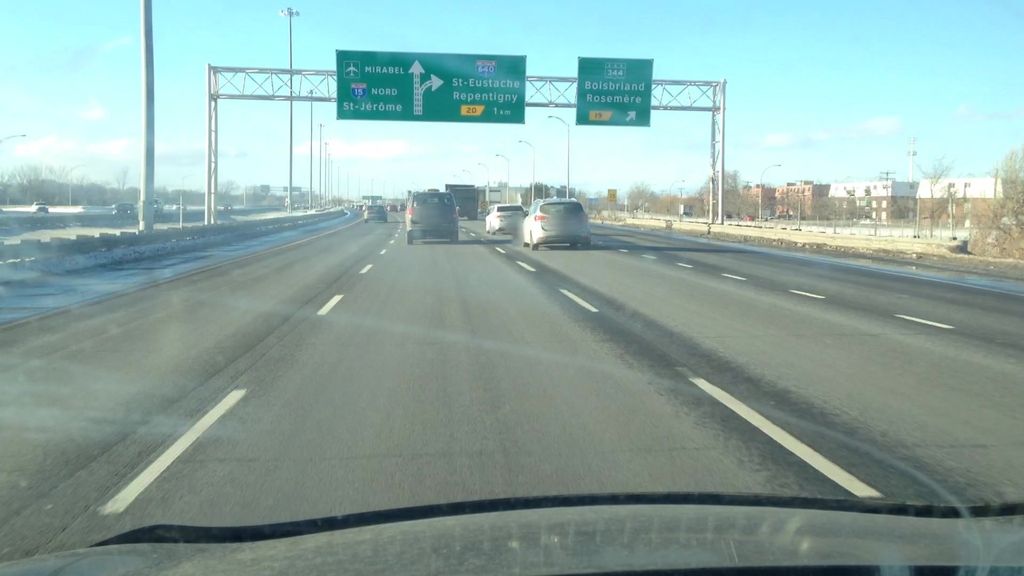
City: montreal